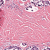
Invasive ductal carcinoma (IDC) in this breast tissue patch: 1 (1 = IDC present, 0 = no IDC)